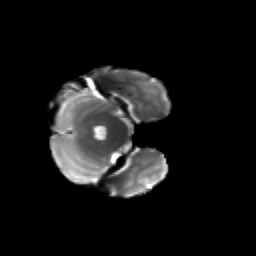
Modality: T2w
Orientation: axial
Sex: male
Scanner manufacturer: siemens
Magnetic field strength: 3 T
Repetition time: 5 s
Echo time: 0.071 s